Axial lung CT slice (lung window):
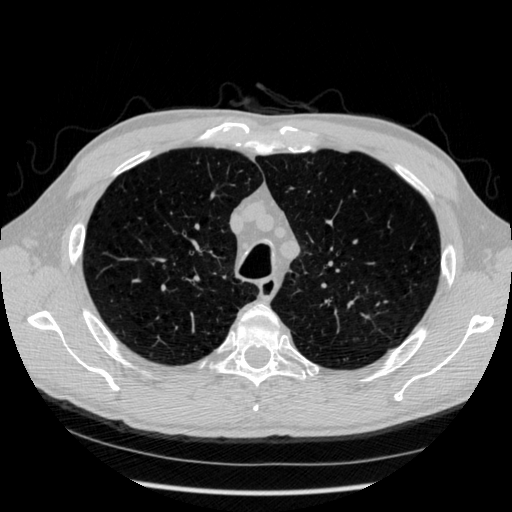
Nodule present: no